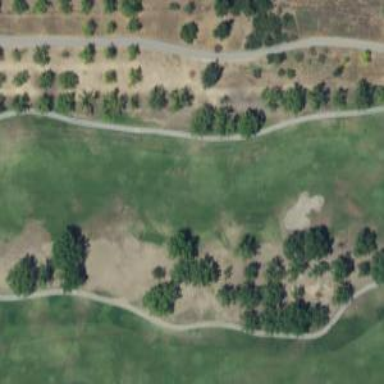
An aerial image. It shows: View of golf hole.